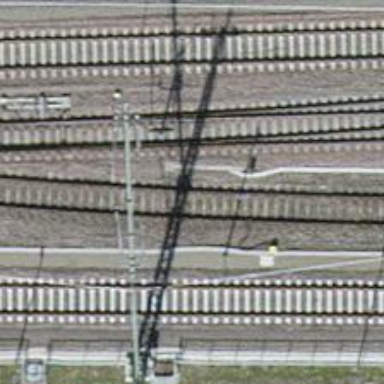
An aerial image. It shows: Railway switch.